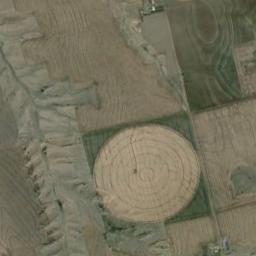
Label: circular_farmland